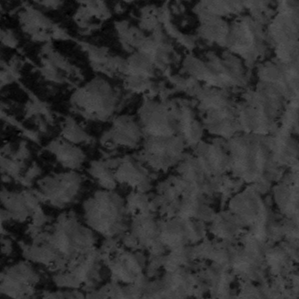
Label: frost